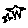
Label: star